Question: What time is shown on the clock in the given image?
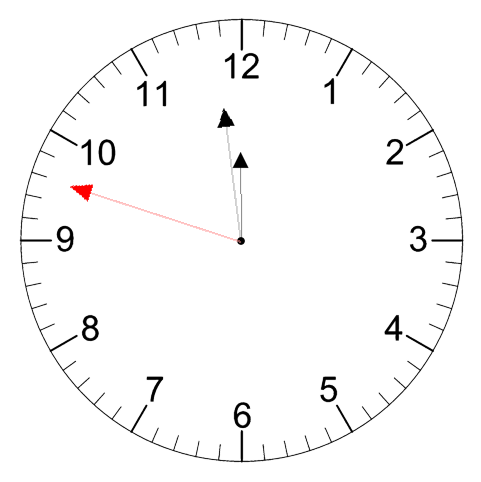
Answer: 11:58:48